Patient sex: F
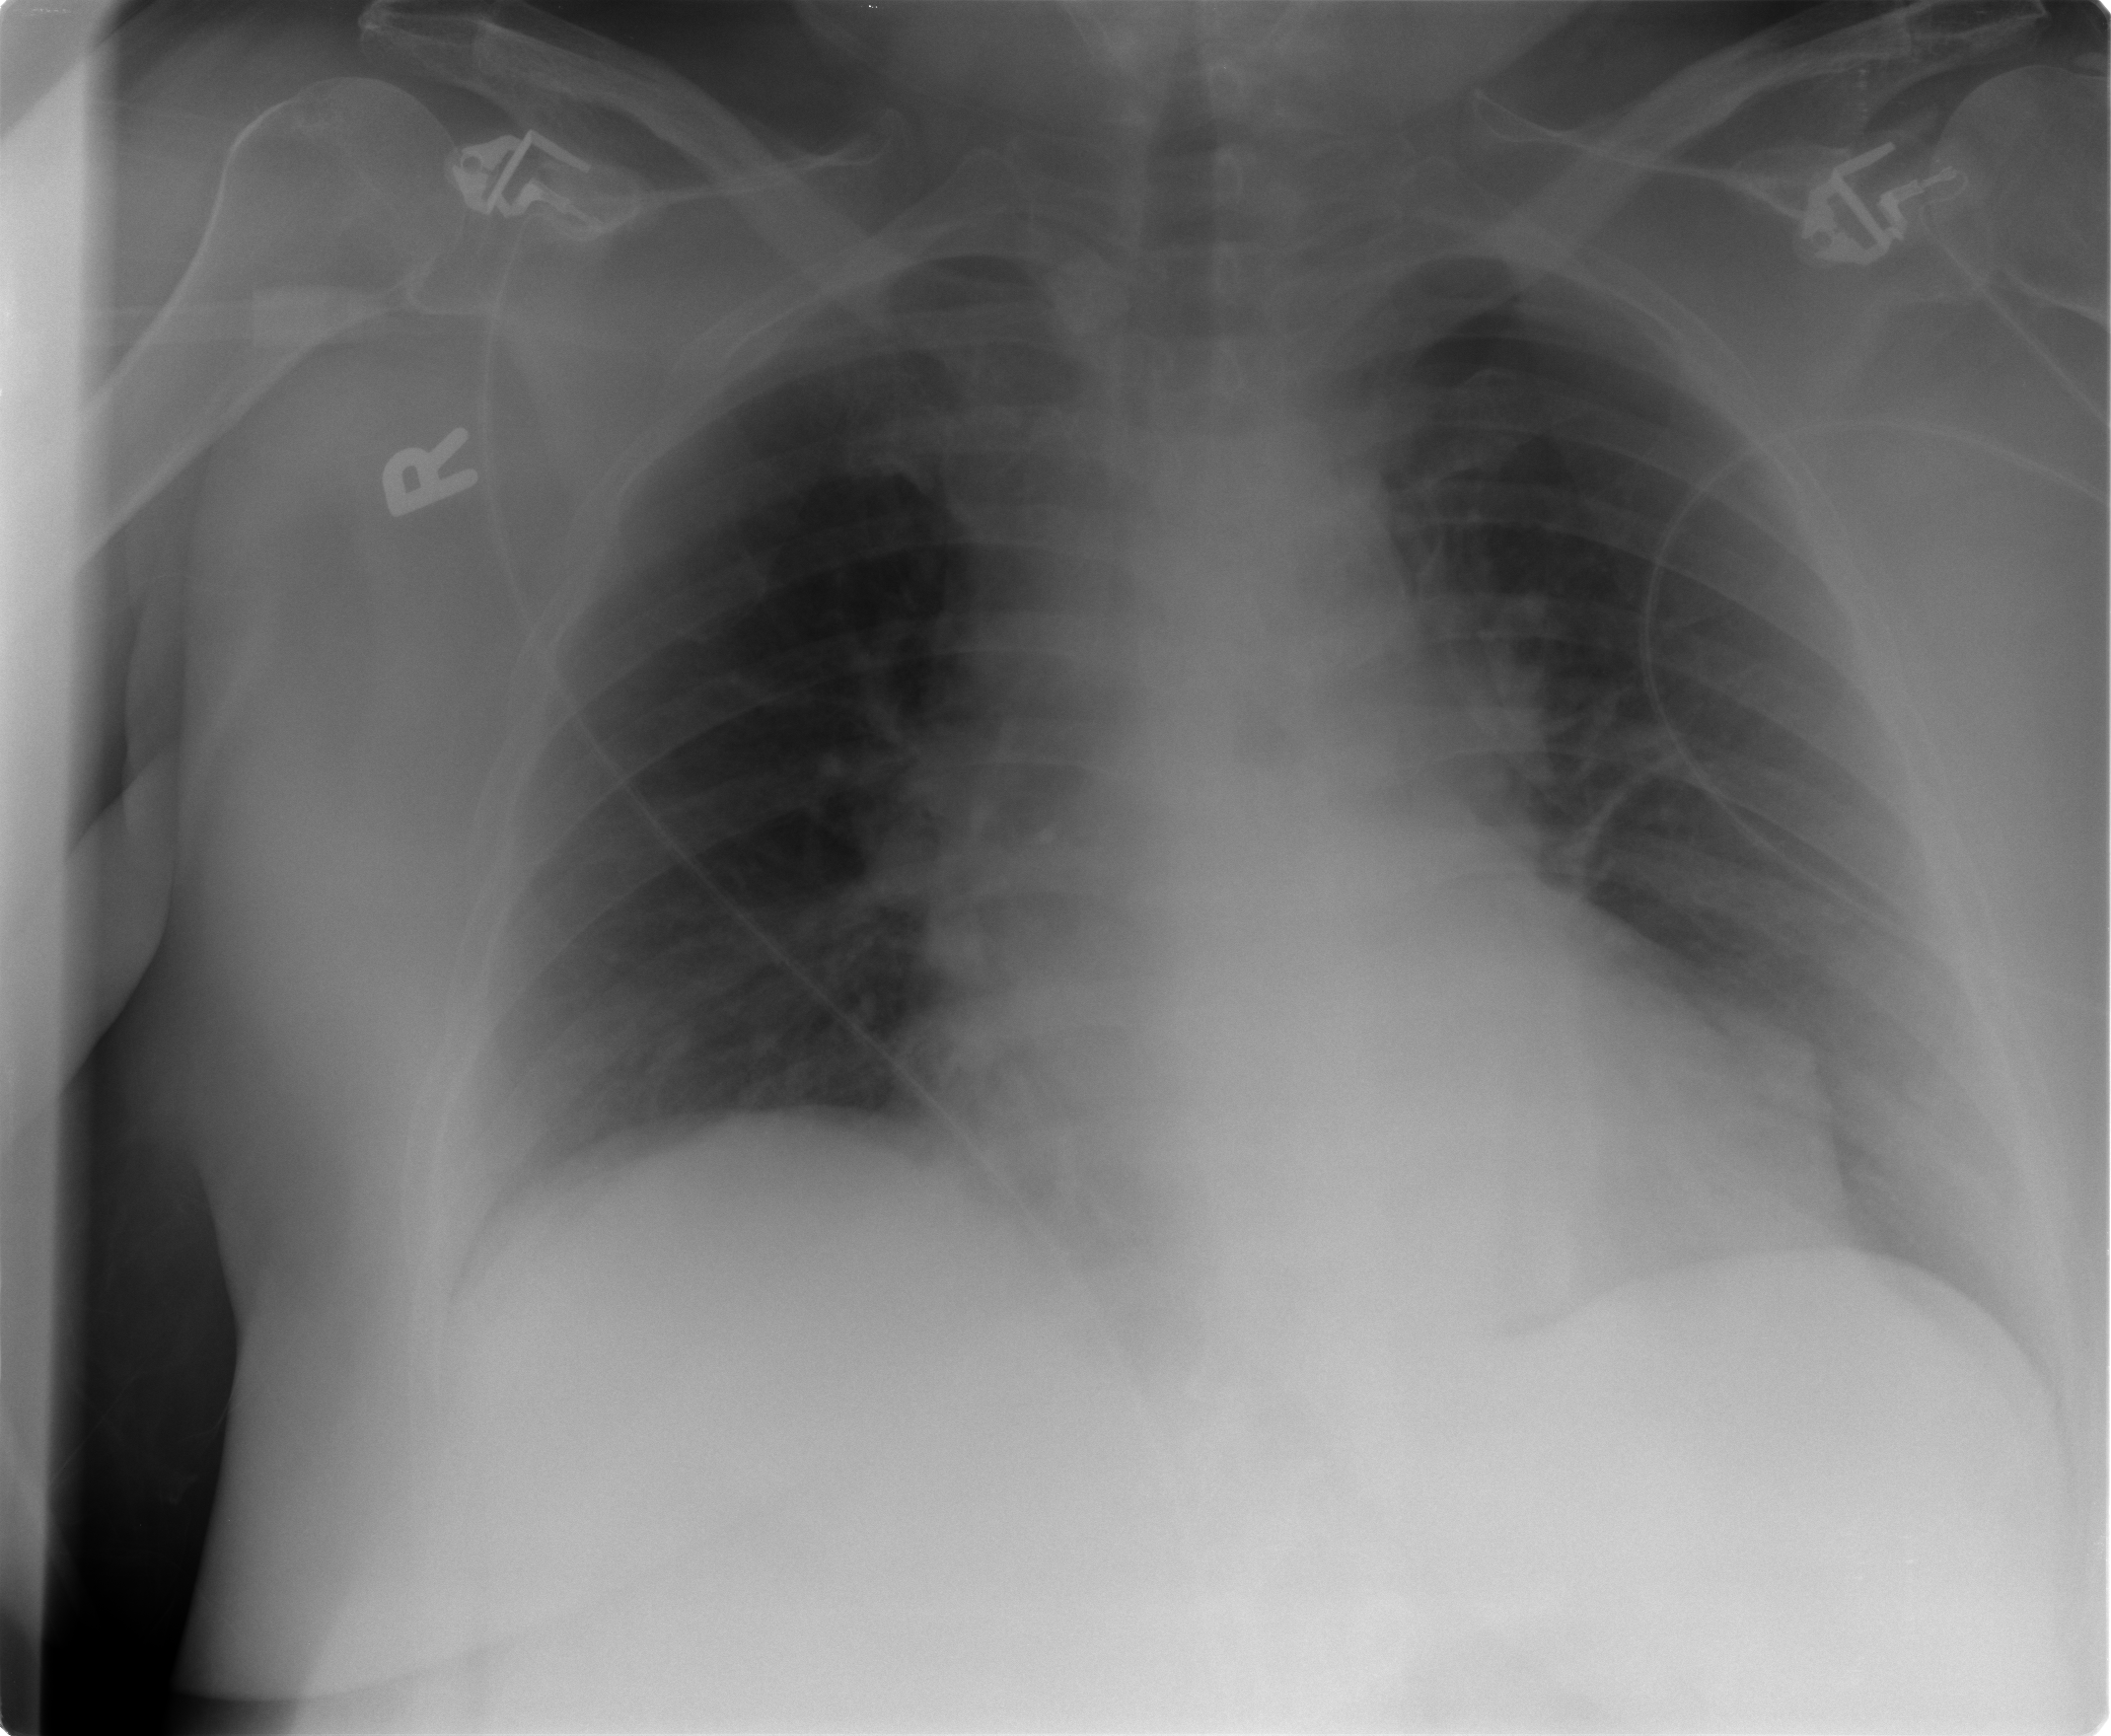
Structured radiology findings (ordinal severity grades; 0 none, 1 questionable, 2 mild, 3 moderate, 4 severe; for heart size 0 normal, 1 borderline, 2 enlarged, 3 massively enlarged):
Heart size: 2
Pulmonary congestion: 1
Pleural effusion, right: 0
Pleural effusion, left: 0
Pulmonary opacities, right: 0
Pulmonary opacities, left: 0
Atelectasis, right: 2
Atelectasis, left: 2